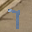
Label: 7